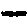
Label: cloud